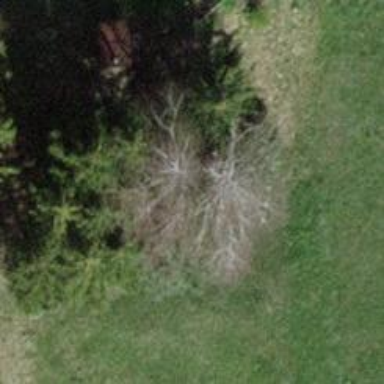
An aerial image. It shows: Beautiful tree in nature.